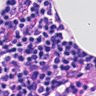
Metastatic tissue present: no